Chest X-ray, AP view. Patient: 24 years old, sex M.
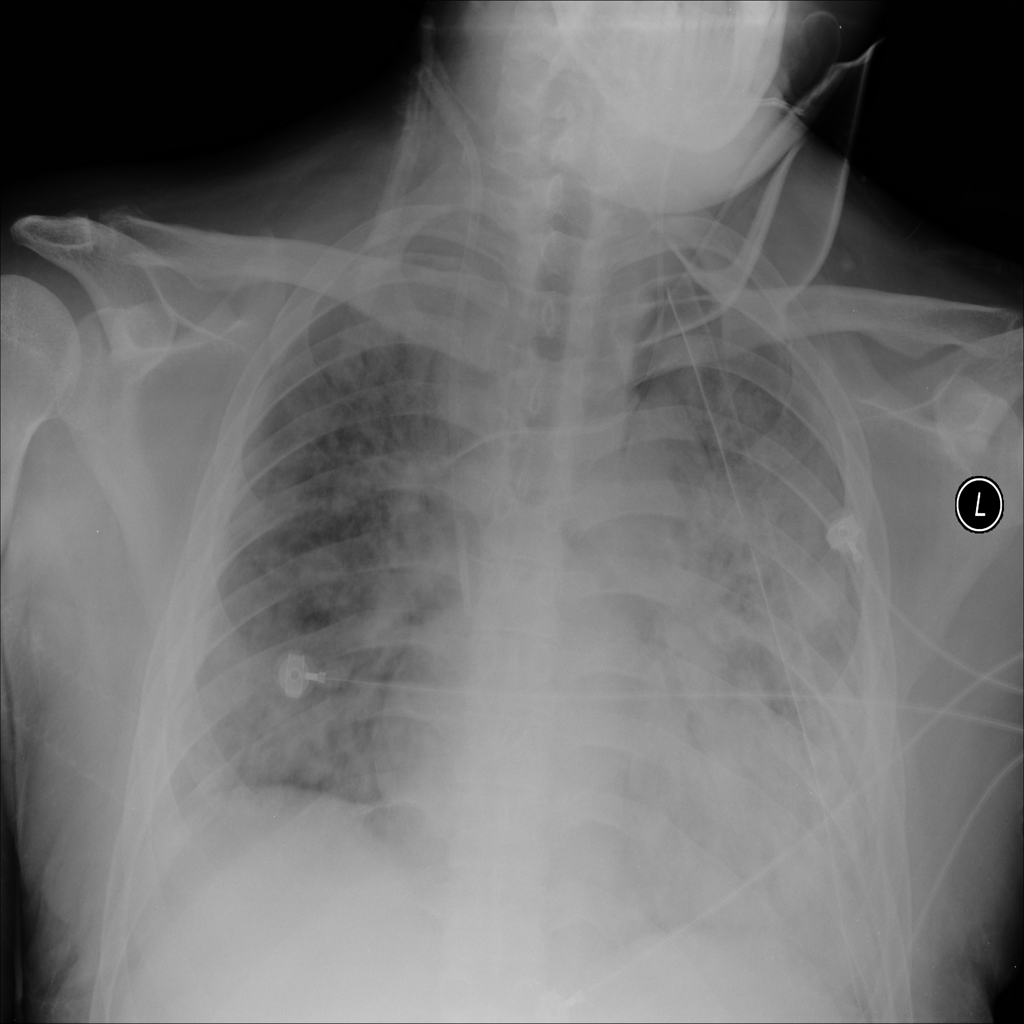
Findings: Infiltration, Pneumothorax